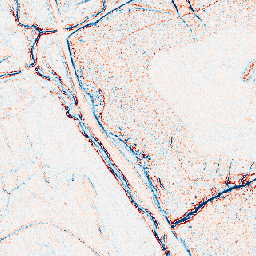
Category: edge_preserving
Decomposition family: bilateral
Decomposition parameters: d: 5
sigma_color: 50
sigma_space: 100
Upsampling method: nearest
Upsampling parameters: scale: 4
Upsampling scale: 4